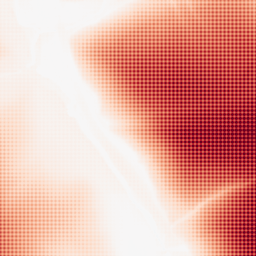
Category: morphological
Decomposition family: rolling_ball
Decomposition parameters: radius: 200
Upsampling method: sinc_hamming
Upsampling parameters: scale: 8
kernel_size: 8
Upsampling scale: 8